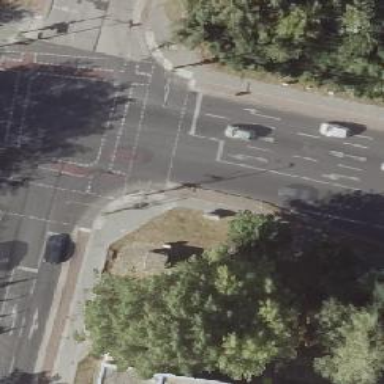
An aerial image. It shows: Secondary road with asphalt surface. It has separate sidewalks on both sides. There are lane markings and dedicated cycling tracks on both sides.